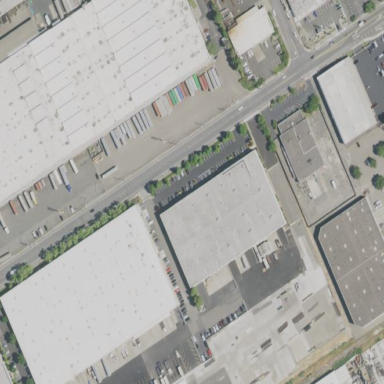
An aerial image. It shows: Warehouse.